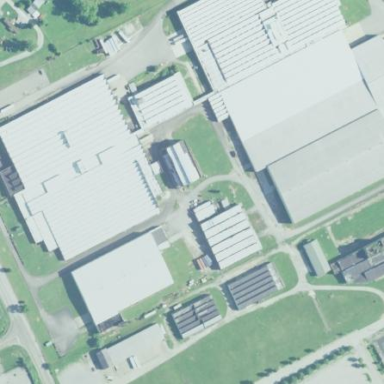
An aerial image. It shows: Industrial area.